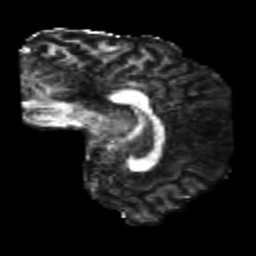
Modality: FA
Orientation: sagittal
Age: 20
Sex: male
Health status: healthy
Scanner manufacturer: philips
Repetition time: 7.478 s
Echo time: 0.08753 s